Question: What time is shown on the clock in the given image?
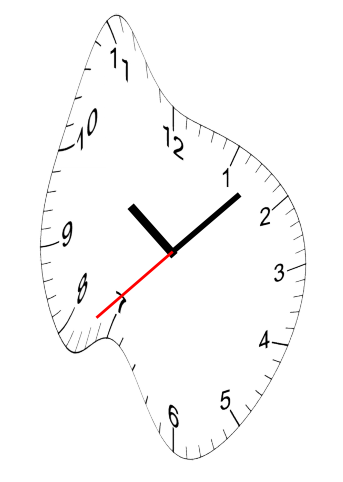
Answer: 10:07:38